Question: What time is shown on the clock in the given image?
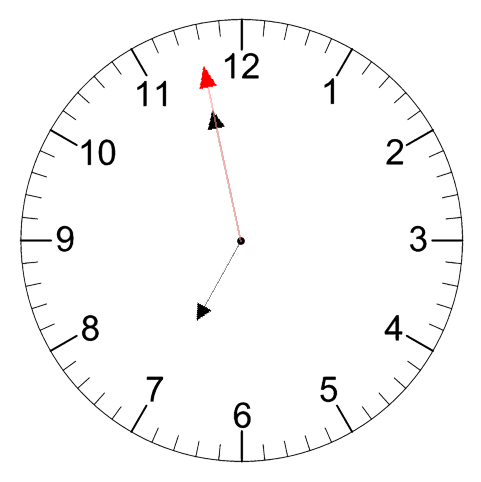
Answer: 06:57:58